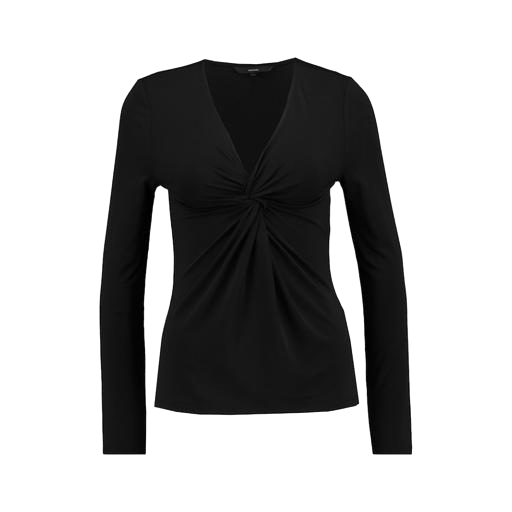
black twist front long sleeve tee, black tie-front top, black jersey front twist t-shirt, white background